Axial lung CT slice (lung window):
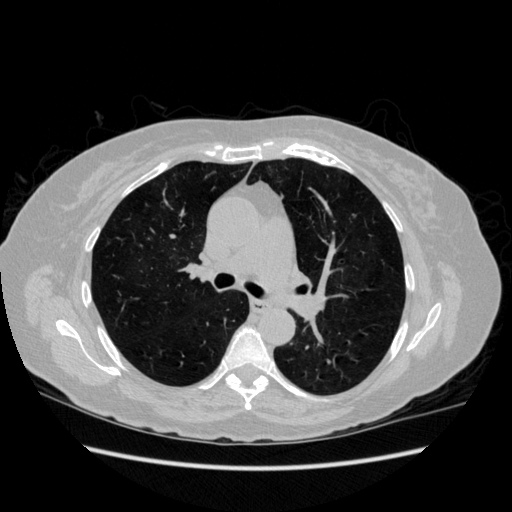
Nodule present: no